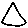
Label: triangle